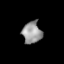
Tissue: lung
Cell type: Epithelial cells
Senescence score: 0.1673
Nuclear area (px): 409
Mean DAPI intensity: 150.958